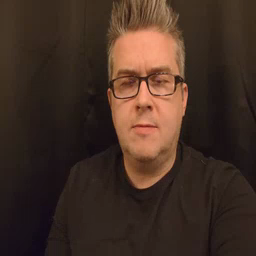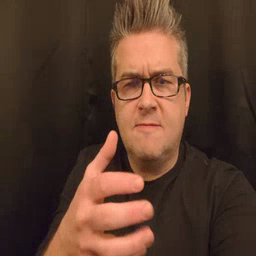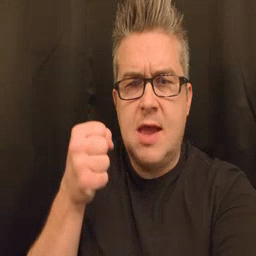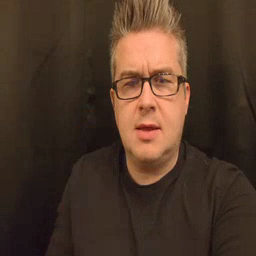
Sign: fast